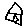
Label: house